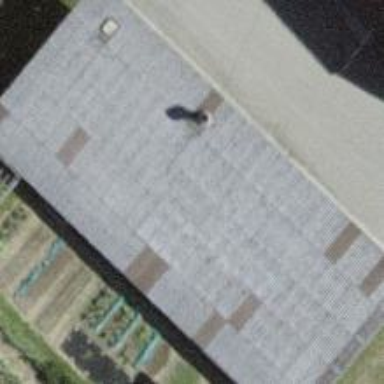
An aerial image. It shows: Shed building.